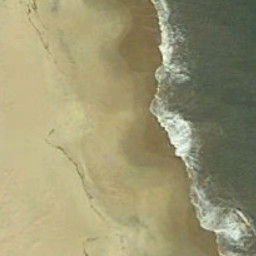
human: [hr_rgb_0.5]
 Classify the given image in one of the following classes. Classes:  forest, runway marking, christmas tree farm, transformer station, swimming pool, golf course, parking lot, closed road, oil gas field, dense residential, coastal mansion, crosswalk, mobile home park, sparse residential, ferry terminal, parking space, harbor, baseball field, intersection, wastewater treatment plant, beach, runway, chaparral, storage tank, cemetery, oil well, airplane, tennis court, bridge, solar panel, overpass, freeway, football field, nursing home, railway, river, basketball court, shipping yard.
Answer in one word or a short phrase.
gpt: beach